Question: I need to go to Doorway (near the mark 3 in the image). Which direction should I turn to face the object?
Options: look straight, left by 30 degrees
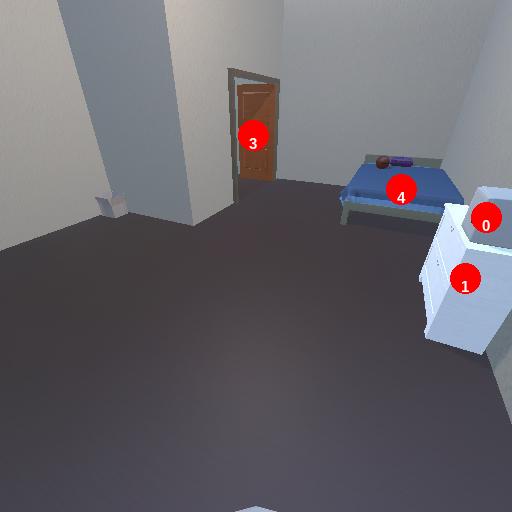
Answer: look straight